Question: I am trying to create a color palette using SVG. For this, I about many 'rect' elements and just change the style for each one.
The issue is that, sometimes, there is tiny sliver of white between the elements, as in this image:

This snapshot was taken in Chrome on OSX. Safari looks similar.
In my code 'viewBox' is not constant and can vary depending on the number of rectangles. Additionally, width and height can also vary depending on chosen resolution. In other words, I can't play with these to make this one look right.
I tried creating each rect a bit wider than necessary, but the effect was the same. In teh above picture the top row has a width of '100.1', while the bottom has '100'. Making the width '101' worked, but I can't use this since in some cases the expected width of a 'rect' could be single digits, so an extra 1 to the width is significant overlap.
I tried adding a stroke, but that didn't work as the required width to make this work depends on 'viewBox' and 'rect' sizes.
Have you seen this problem?
Here is my code:
'''
<html>
<body>
<svg width="1000" height="1000" viewBox="0 0 5000 5000">
<g>
<rect x="0" y="0" width="100.1" height="100" style="fill:rgb(0,0,255)"></rect>
<rect x="100" y="0" width="100.1" height="100" style="fill:rgb(0,0,250)"></rect>
<rect x="200" y="0" width="100.1" height="100" style="fill:rgb(0,0,245)"></rect>
<rect x="300" y="0" width="100.1" height="100" style="fill:rgb(0,0,240)"></rect>
<rect x="400" y="0" width="100.1" height="100" style="fill:rgb(0,0,235)"></rect>
<rect x="500" y="0" width="100.1" height="100" style="fill:rgb(0,0,230)"></rect>
<rect x="600" y="0" width="100.1" height="100" style="fill:rgb(0,0,225)"></rect>
<rect x="700" y="0" width="100.1" height="100" style="fill:rgb(0,0,220)"></rect>
<rect x="800" y="0" width="100.1" height="100" style="fill:rgb(0,0,215)"></rect>
<rect x="900" y="0" width="100.1" height="100" style="fill:rgb(0,0,210)"></rect>
<rect x="1000" y="0" width="100.1", height="100" style="fill:rgb(0,0,205)"></rect>
<rect x="1100" y="0" width="100.1" height="100" style="fill:rgb(0,0,200)"></rect>
<rect x="1200" y="0" width="100.1" height="100" style="fill:rgb(0,0,195)"></rect>
<rect x="1300" y="0" width="100.1" height="100" style="fill:rgb(0,0,190)"></rect>
<rect x="1400" y="0" width="100.1" height="100" style="fill:rgb(0,0,185)"></rect>
<rect x="0" y="100" width="100" height="100" style="fill:rgb(0,0,255)"></rect>
<rect x="100" y="100" width="100" height="100" style="fill:rgb(0,10,250)"></rect>
<rect x="200" y="100" width="100" height="100" style="fill:rgb(0,20,245)"></rect>
<rect x="300" y="100" width="100" height="100" style="fill:rgb(0,30,240)"></rect>
<rect x="400" y="100" width="100" height="100" style="fill:rgb(0,40,235)"></rect>
<rect x="500" y="100" width="100" height="100" style="fill:rgb(0,50,230)"></rect>
<rect x="600" y="100" width="100" height="100" style="fill:rgb(0,60,225)"></rect>
<rect x="700" y="100" width="100" height="100" style="fill:rgb(0,70,220)"></rect>
<rect x="800" y="100" width="100" height="100" style="fill:rgb(0,80,215)"></rect>
<rect x="900" y="100" width="100" height="100" style="fill:rgb(0,90,210)"></rect>
<rect x="1000" y="100" width="100" height="100" style="fill:rgb(0,100,205)"></rect>
<rect x="1100" y="100" width="100" height="100" style="fill:rgb(0,110,200)"></rect>
<rect x="1200" y="100" width="100" height="100" style="fill:rgb(0,120,195)"></rect>
<rect x="1300" y="100" width="100" height="100" style="fill:rgb(0,130,190)"></rect>
<rect x="1400" y="100" width="100" height="100" style="fill:rgb(0,140,185)"></rect>
</g>
</svg>
</body>
</html>
'''
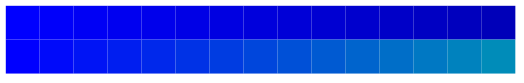
Answer: That's antialiasing, try set shape-rendering="crispEdges" as an attribute on the '<g>' parent element to disable that.
'''
<html>
<body>
<svg width="1000" height="1000" viewBox="0 0 5000 5000">
<g shape-rendering="crispEdges">
<rect x="0" y="0" width="100.1" height="100" style="fill:rgb(0,0,255)"></rect>
<rect x="100" y="0" width="100.1" height="100" style="fill:rgb(0,0,250)"></rect>
<rect x="200" y="0" width="100.1" height="100" style="fill:rgb(0,0,245)"></rect>
<rect x="300" y="0" width="100.1" height="100" style="fill:rgb(0,0,240)"></rect>
<rect x="400" y="0" width="100.1" height="100" style="fill:rgb(0,0,235)"></rect>
<rect x="500" y="0" width="100.1" height="100" style="fill:rgb(0,0,230)"></rect>
<rect x="600" y="0" width="100.1" height="100" style="fill:rgb(0,0,225)"></rect>
<rect x="700" y="0" width="100.1" height="100" style="fill:rgb(0,0,220)"></rect>
<rect x="800" y="0" width="100.1" height="100" style="fill:rgb(0,0,215)"></rect>
<rect x="900" y="0" width="100.1" height="100" style="fill:rgb(0,0,210)"></rect>
<rect x="1000" y="0" width="100.1", height="100" style="fill:rgb(0,0,205)"></rect>
<rect x="1100" y="0" width="100.1" height="100" style="fill:rgb(0,0,200)"></rect>
<rect x="1200" y="0" width="100.1" height="100" style="fill:rgb(0,0,195)"></rect>
<rect x="1300" y="0" width="100.1" height="100" style="fill:rgb(0,0,190)"></rect>
<rect x="1400" y="0" width="100.1" height="100" style="fill:rgb(0,0,185)"></rect>
<rect x="0" y="100" width="100" height="100" style="fill:rgb(0,0,255)"></rect>
<rect x="100" y="100" width="100" height="100" style="fill:rgb(0,10,250)"></rect>
<rect x="200" y="100" width="100" height="100" style="fill:rgb(0,20,245)"></rect>
<rect x="300" y="100" width="100" height="100" style="fill:rgb(0,30,240)"></rect>
<rect x="400" y="100" width="100" height="100" style="fill:rgb(0,40,235)"></rect>
<rect x="500" y="100" width="100" height="100" style="fill:rgb(0,50,230)"></rect>
<rect x="600" y="100" width="100" height="100" style="fill:rgb(0,60,225)"></rect>
<rect x="700" y="100" width="100" height="100" style="fill:rgb(0,70,220)"></rect>
<rect x="800" y="100" width="100" height="100" style="fill:rgb(0,80,215)"></rect>
<rect x="900" y="100" width="100" height="100" style="fill:rgb(0,90,210)"></rect>
<rect x="1000" y="100" width="100" height="100" style="fill:rgb(0,100,205)"></rect>
<rect x="1100" y="100" width="100" height="100" style="fill:rgb(0,110,200)"></rect>
<rect x="1200" y="100" width="100" height="100" style="fill:rgb(0,120,195)"></rect>
<rect x="1300" y="100" width="100" height="100" style="fill:rgb(0,130,190)"></rect>
<rect x="1400" y="100" width="100" height="100" style="fill:rgb(0,140,185)"></rect>
</g>
</svg>
</body>
</html>
'''